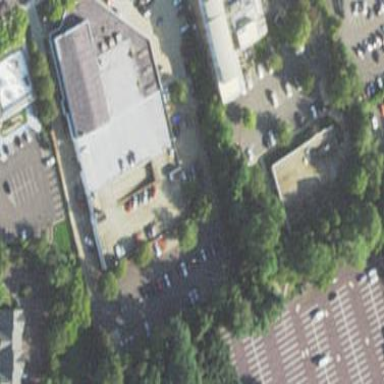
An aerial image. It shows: Retail building.